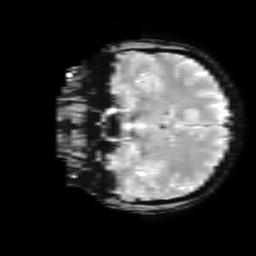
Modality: T2starw
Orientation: coronal
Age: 30
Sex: female
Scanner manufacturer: ge
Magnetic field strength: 3 T
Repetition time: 0.65 s
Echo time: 0.02 s